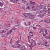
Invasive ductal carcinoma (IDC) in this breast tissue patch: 1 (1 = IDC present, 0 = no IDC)